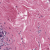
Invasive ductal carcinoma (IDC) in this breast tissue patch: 0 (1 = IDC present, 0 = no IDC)